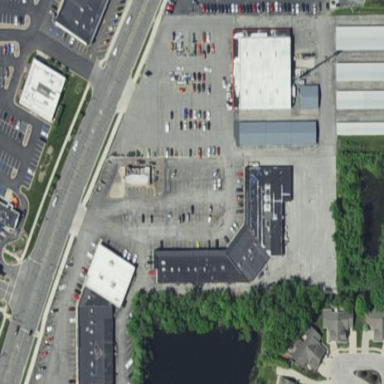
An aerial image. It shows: Parking area.